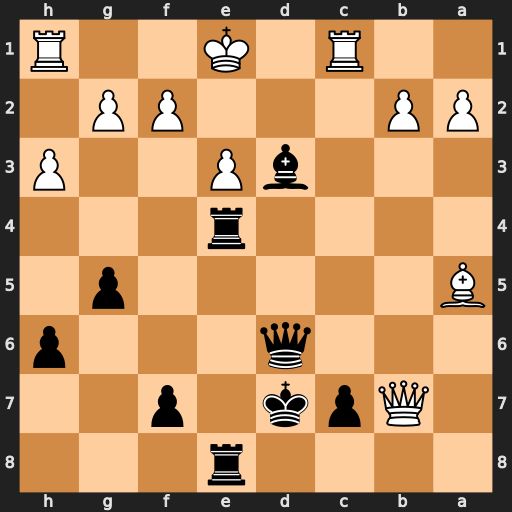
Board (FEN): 4r3/1Qpk1p2/3q3p/B5p1/4r3/3bP2P/PP3PP1/2R1K2R
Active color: b
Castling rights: K
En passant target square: -
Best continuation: Rxe3+ fxe3 Rxe3+ Kf2 Re2+ Kg1 Qd4+